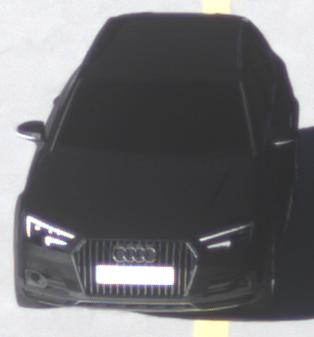
Make: Audi
Model: A4 Allroad 45 TFSI
Detailed model: A4 (B9) allroad
Model produced from: 2019/02
Model produced until: 2019/05
Doors: 5
Color: black
Road condition: dry road
Daytime: morning or afternoon
Contrast: high contrast